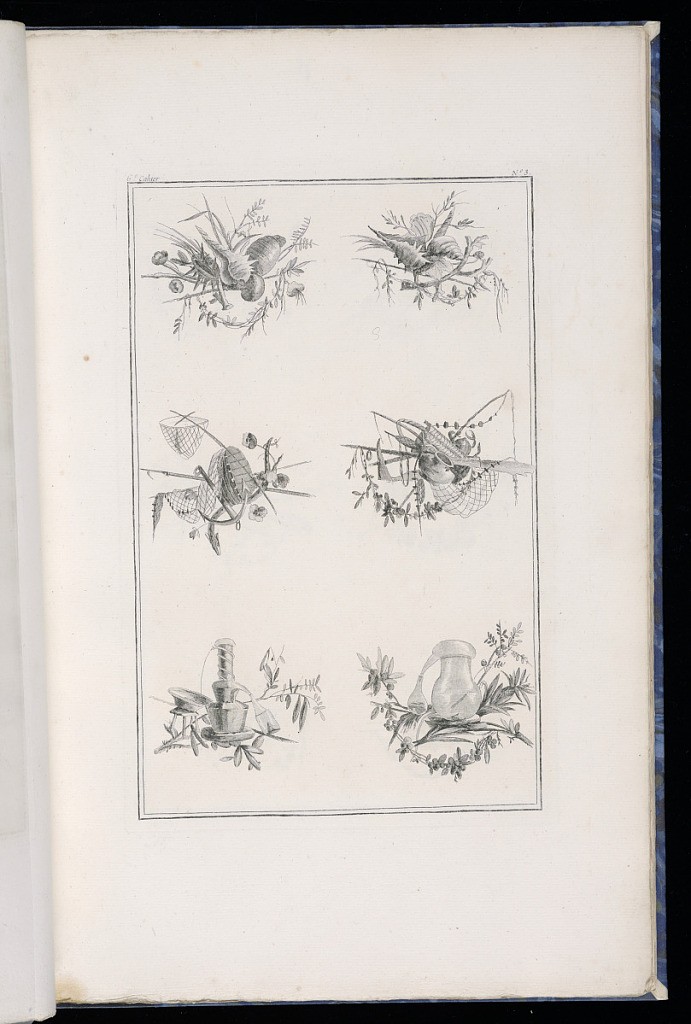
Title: Trophy Designs
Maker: Pierre Ranson, French, 1736–1786
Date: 1777–79
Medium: Etching on paper
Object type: Print
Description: Six designs for trophies incorporating leaves, flowers, shells, nets, jugs, anchor, spear, fishing rod, sticks, crab, and distilling apparatus. The plate is numbered.